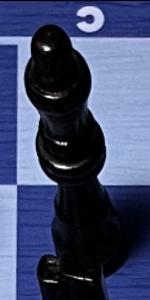
Label: Queen_Black